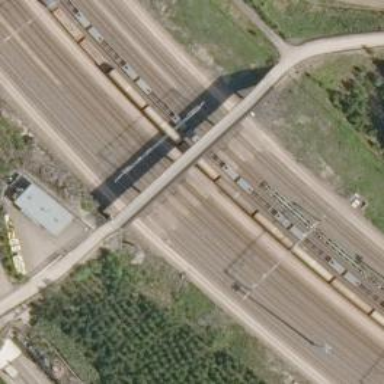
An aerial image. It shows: Level crossing with saltire marking.